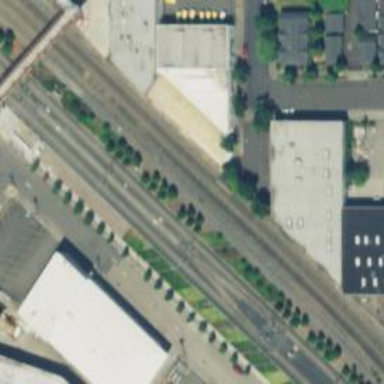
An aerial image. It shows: Light rail siding with electrified contact line.